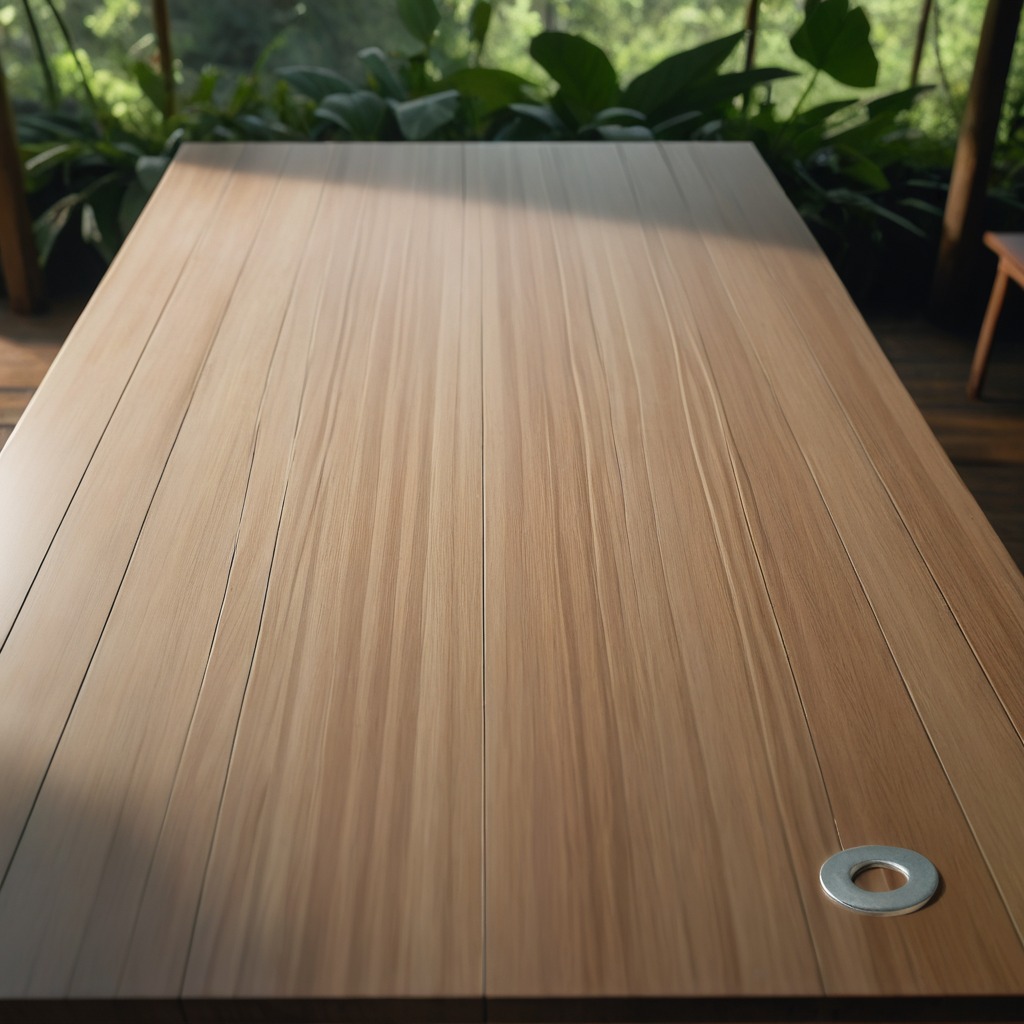
A flat metal washer lies on a wooden table inside a jungle field workshop tent.